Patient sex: M
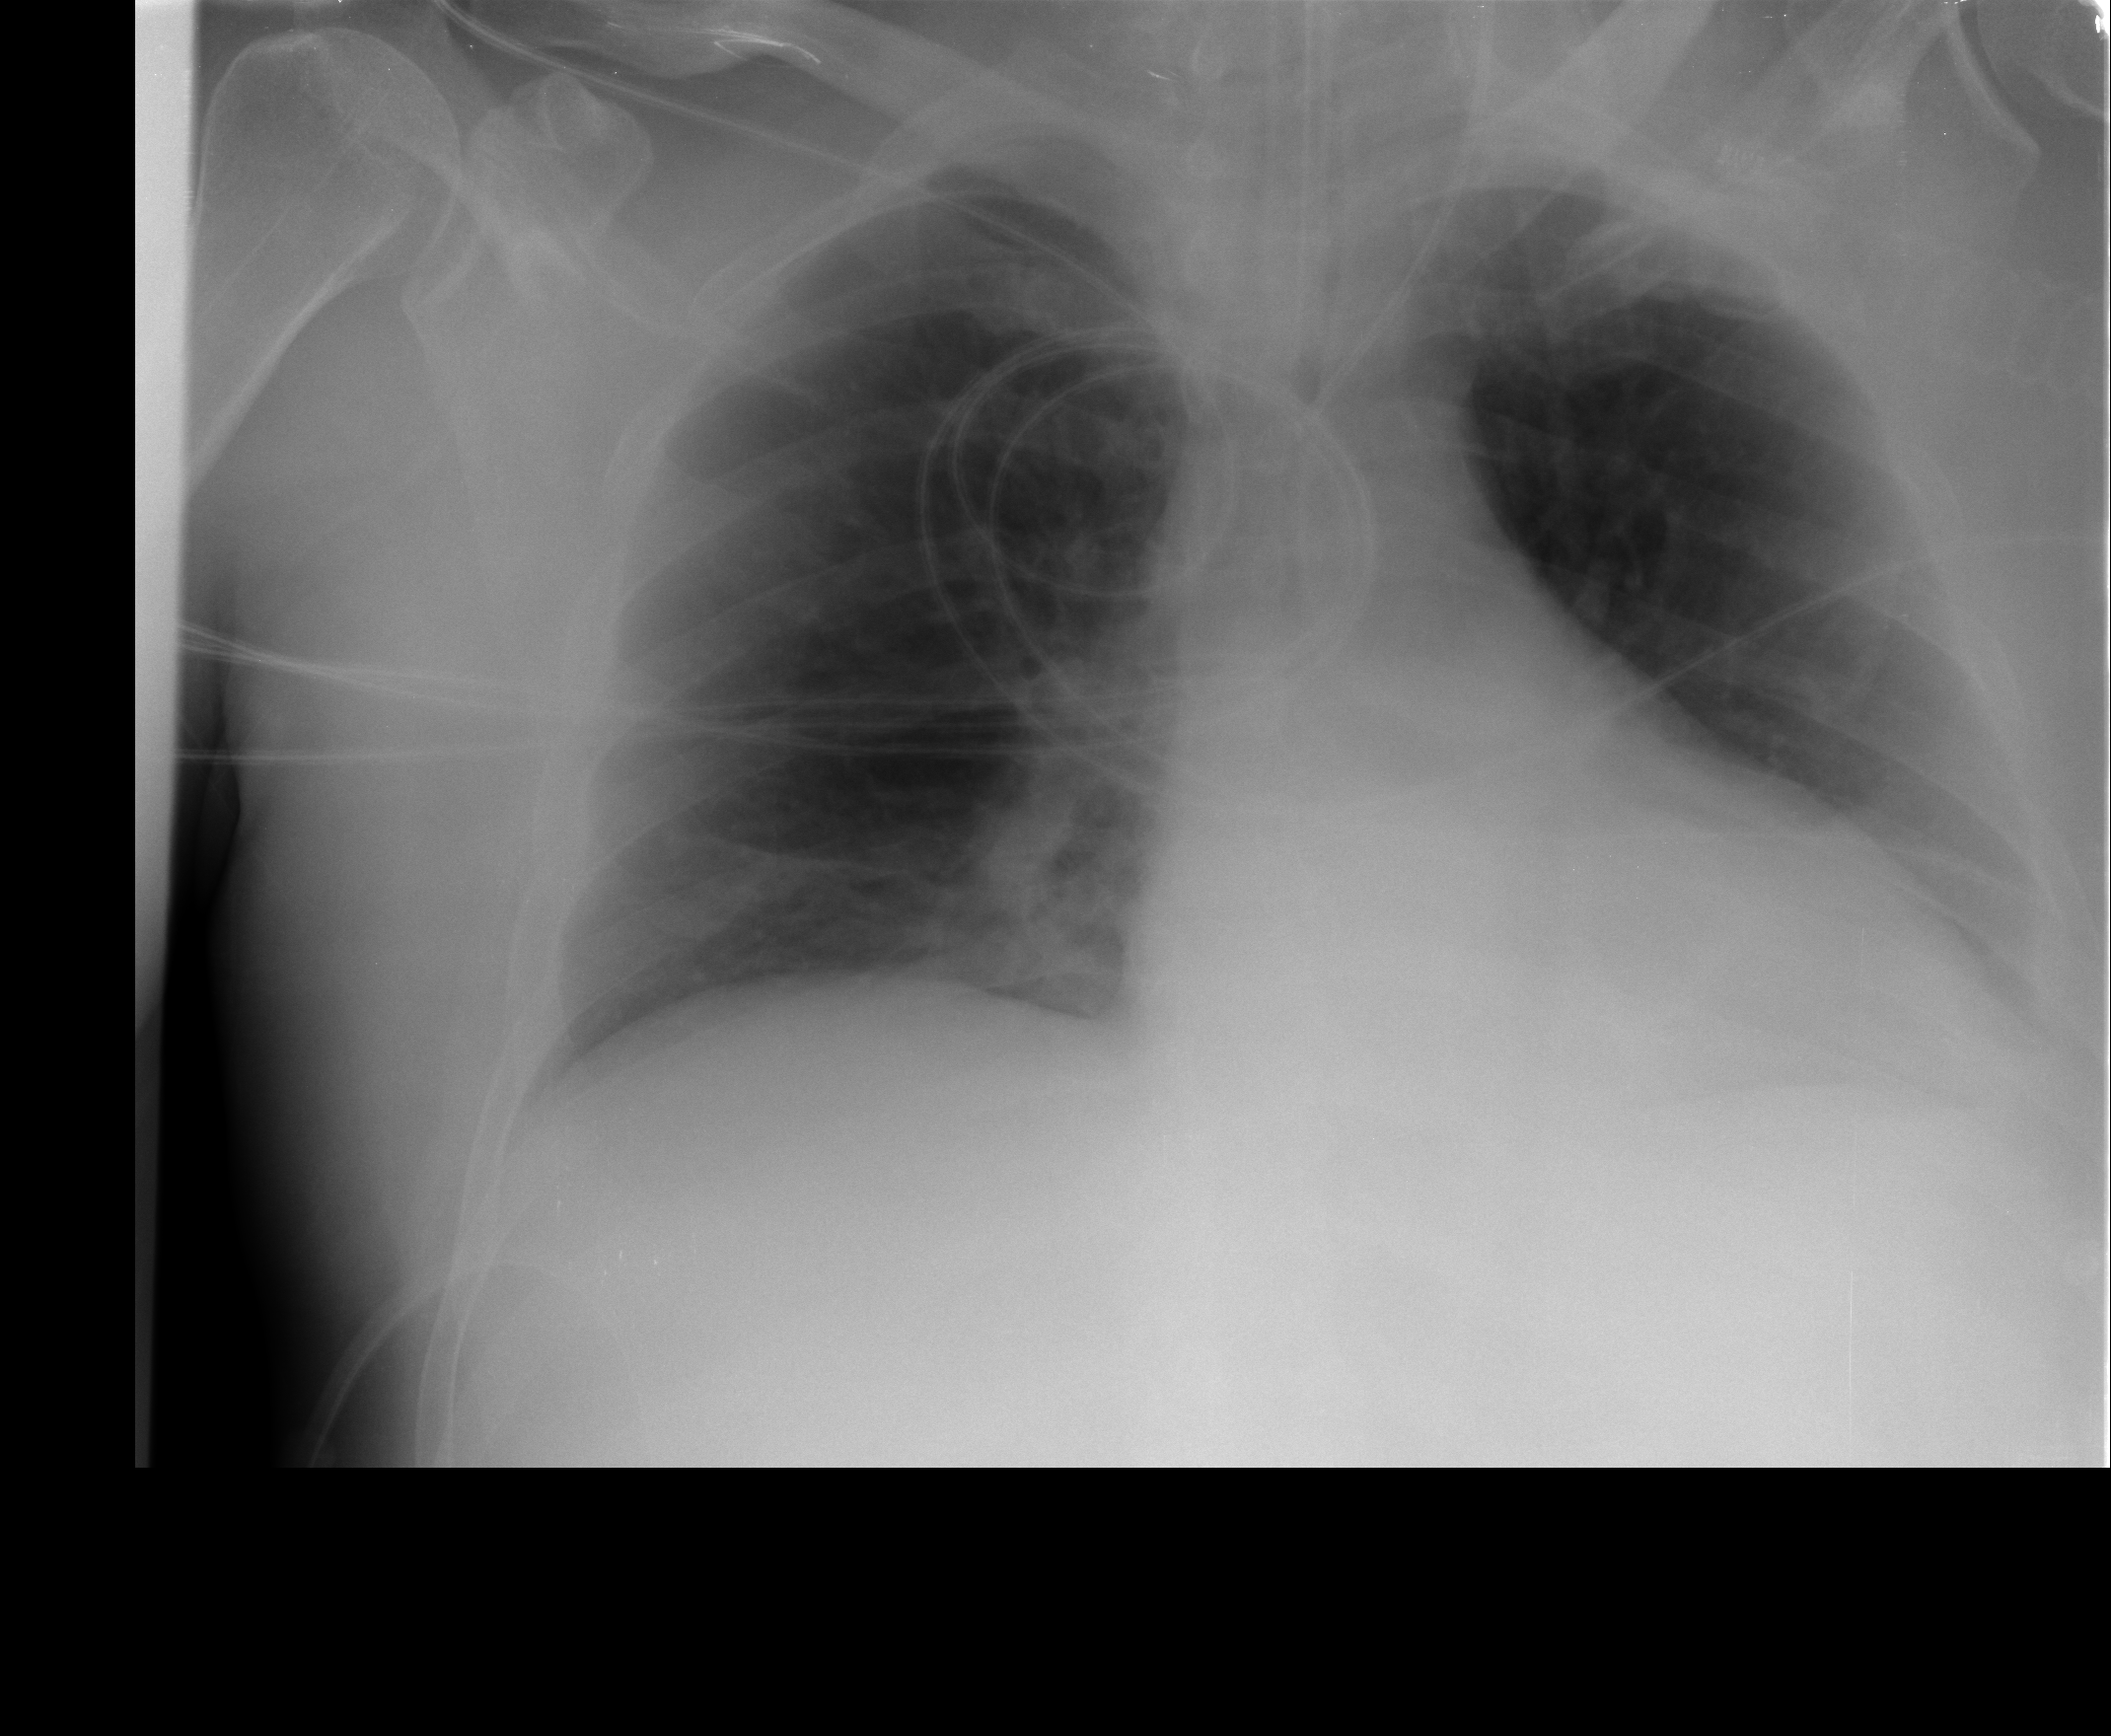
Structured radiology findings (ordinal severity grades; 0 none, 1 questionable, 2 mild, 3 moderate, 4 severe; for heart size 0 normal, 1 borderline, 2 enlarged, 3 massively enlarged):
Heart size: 0
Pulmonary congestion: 0
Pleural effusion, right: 0
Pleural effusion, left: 2
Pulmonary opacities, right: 0
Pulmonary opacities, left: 0
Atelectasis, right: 2
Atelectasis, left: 2